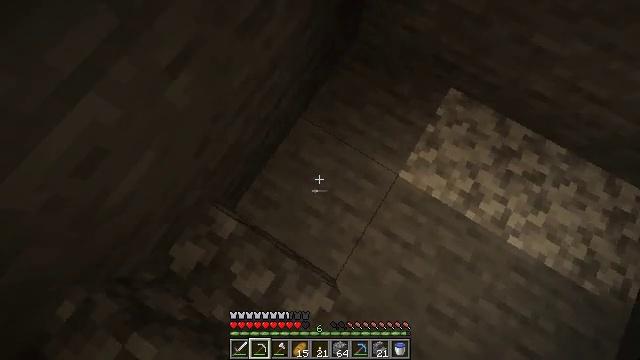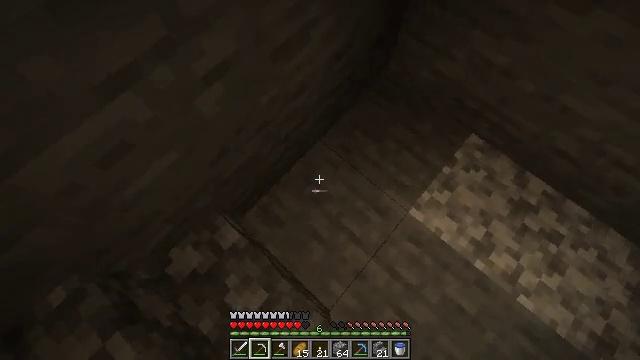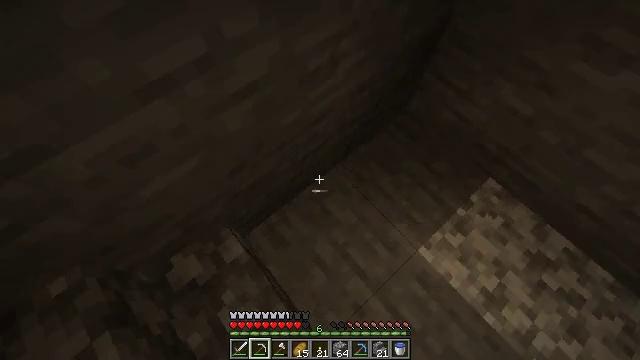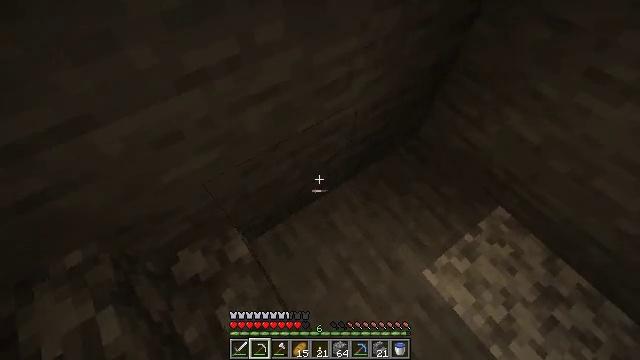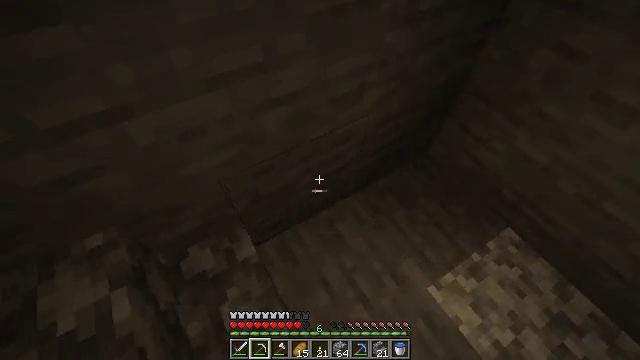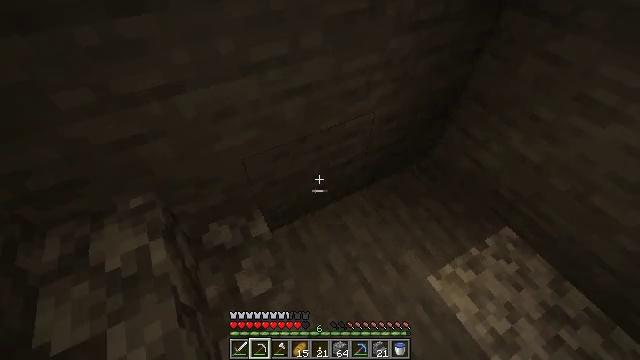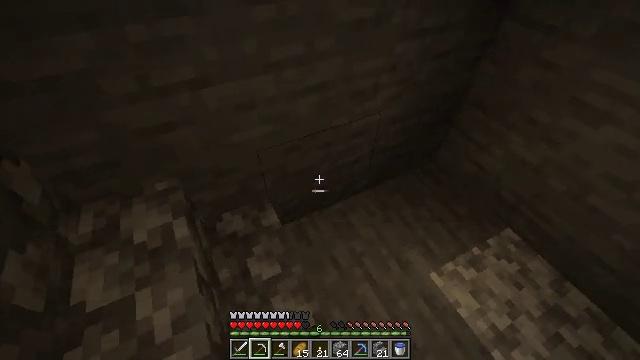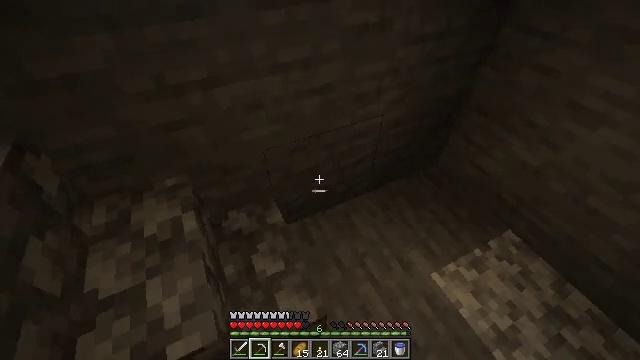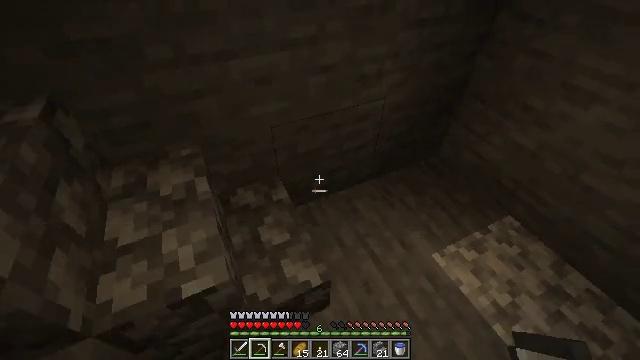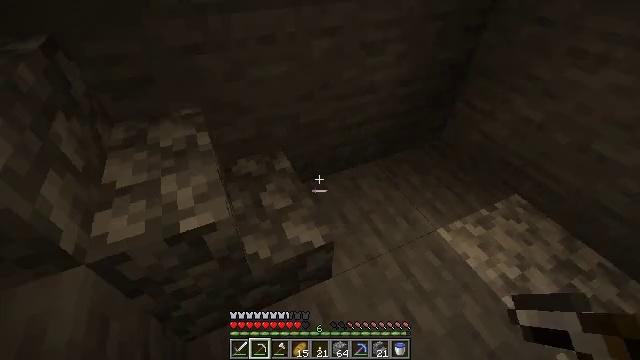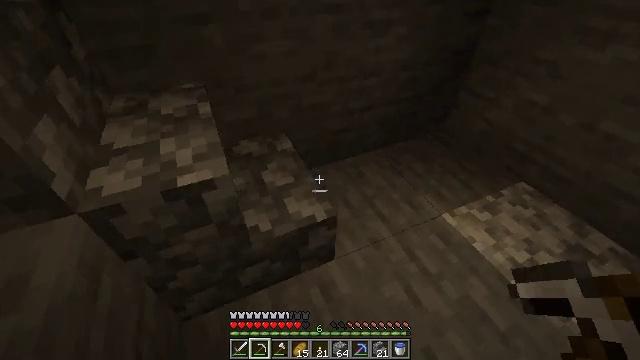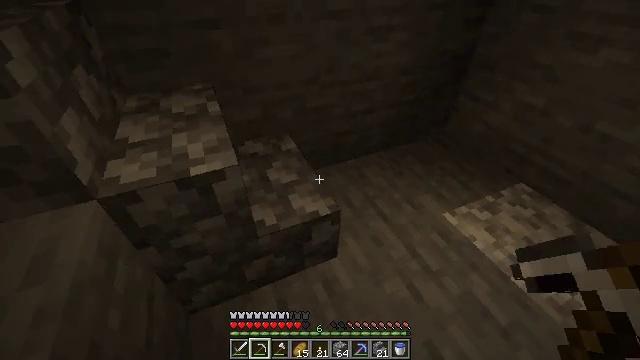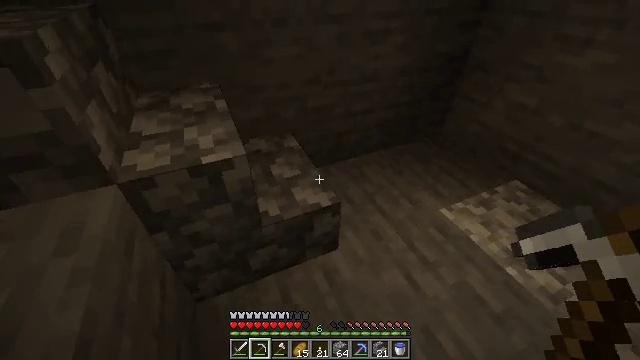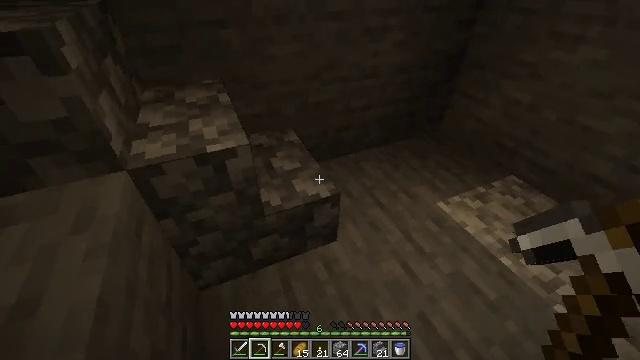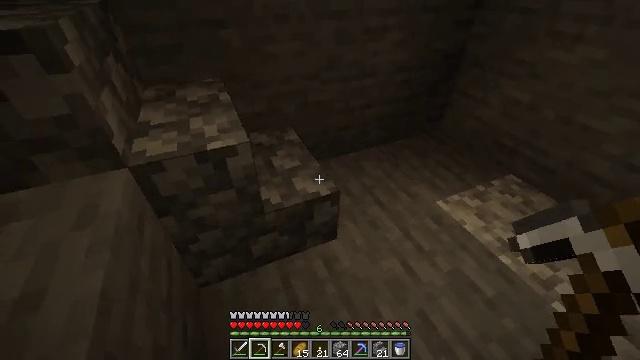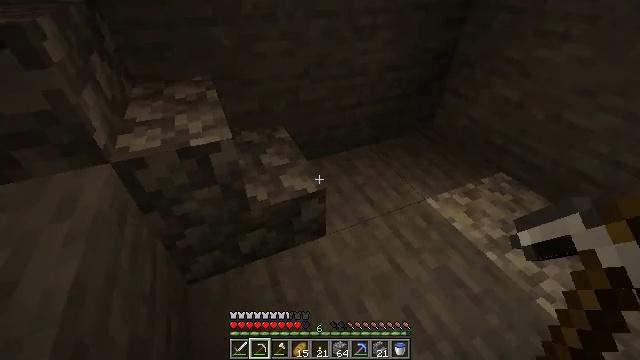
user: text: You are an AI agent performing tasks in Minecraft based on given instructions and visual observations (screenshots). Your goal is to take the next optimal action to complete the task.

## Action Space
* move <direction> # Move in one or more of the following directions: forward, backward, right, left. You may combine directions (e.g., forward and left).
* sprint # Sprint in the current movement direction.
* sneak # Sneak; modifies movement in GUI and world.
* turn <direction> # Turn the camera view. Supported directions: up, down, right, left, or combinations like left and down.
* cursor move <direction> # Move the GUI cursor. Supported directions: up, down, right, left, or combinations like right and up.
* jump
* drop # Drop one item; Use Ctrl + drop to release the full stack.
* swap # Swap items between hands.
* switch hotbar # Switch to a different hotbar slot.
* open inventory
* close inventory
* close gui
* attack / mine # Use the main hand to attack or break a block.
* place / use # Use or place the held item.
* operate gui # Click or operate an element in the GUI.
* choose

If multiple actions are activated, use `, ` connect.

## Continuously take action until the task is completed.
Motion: motion action
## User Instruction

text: Dig up the stone with a tool.
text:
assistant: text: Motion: turn left and up
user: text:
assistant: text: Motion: move back, turn left and up
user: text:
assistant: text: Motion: move back, turn left and up
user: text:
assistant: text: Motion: move back, turn left and up
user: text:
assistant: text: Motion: move back, turn left and up
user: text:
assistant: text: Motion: move back, turn left and up
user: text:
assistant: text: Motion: move back, turn up
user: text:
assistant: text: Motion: move back, turn up
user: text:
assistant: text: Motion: turn up
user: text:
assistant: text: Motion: turn up
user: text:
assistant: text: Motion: turn up
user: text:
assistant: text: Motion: turn up
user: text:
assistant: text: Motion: no_op
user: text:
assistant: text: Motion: no_op
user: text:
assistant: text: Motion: move right
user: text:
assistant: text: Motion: move right
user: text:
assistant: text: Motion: move right
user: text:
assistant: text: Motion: move right
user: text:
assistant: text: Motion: no_op
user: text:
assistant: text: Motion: no_op
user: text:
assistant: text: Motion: no_op
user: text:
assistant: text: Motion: turn left and down
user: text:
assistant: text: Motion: turn left and down
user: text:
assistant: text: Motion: turn left and down
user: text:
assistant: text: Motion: turn left
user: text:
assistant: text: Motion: turn left and up
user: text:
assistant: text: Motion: turn left and up
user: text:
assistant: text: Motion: turn left and up
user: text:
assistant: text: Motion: no_op
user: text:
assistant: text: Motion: no_op